Question: I'm trying to create a many-to-many relationship with Entity Framework. The relationship itself works - I have a table UserGoals for the relationship between Users and Goals.
The problem: When I try to access the UserGoals data from User, the UserGoals.Goal is null. Likewise, when I try to access UserGoals.User from Goal, it is null as well. This picture should provide some more clarity:

Is it at all possible to access the Goal from there? If not, this will complicate things a lot. I'm wondering if this is possible because if it is, then it would create a circular relationship here (User -> UserGoals -> Goal -> UserGoals -> User -> ad infinitum). On the other hand, I guess Entity Framework and Linq to Entities might handle it.
This is the code I'm using. If it is possible to do what I need, please provide necessary corrections.
'''
public class User
{
[Key]
public int UserId { get; set; }
public virtual ICollection<Goal> CreatedGoals { get; set; }
public virtual ICollection<UserGoal> UserGoals { get; set; }
public IQueryable<Goal> AllGoals
{
get
{
return CreatedGoals.Union(UserGoals.Select(ug => ug.Goal)).AsQueryable();
}
}
}
public class UserGoal
{
[Key]
public int Id { get; set; }
[Required]
public int UserId { get; set; }
[ForeignKey("UserId")]
public User User { get; set; }
[Required]
public int GoalId { get; set; }
[ForeignKey("GoalId")]
public Goal Goal { get; set; }
[Required]
[Range(minimum: 1, maximum: 5)]
public Int16 Priority { get; set; }
}
public class Goal
{
[Key]
public int GoalId { get; set; }
public int AuthorId { get; set; }
[ForeignKey("AuthorId")]
public virtual User Author { get; set; }
public virtual ICollection<UserGoal> UserGoals { get; set; }
}
class EFDbContext : DbContext
{
public DbSet<Goal> Goals { get; set; }
public DbSet<User> Users { get; set; }
protected override void OnModelCreating(DbModelBuilder modelBuilder)
{
modelBuilder.Entity<User>()
.HasMany(u => u.CreatedGoals)
.WithRequired()
.HasForeignKey(u => u.AuthorId);
modelBuilder.Entity<User>()
.HasMany(u => u.UserGoals)
.WithRequired()
.HasForeignKey(u => u.UserId);
modelBuilder.Entity<Goal>()
.HasMany(u => u.UserGoals)
.WithRequired()
.HasForeignKey(u => u.GoalId);
base.OnModelCreating(modelBuilder);
}
}
'''
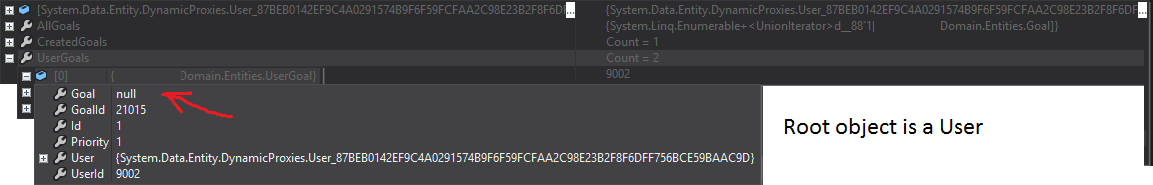
Answer: I think your query simply does not load the 'Users' and 'Goals' that are attached to your UserGoals. Have you disabled lazy loading? If so you need to write something like '.Include(user => user.UserGoals.Select(ug => ug.Goal))'
A full code snippet:
'''
public User GetUser(int userId)
{
User singleUser = null;
using(var db = new MyContext())
{
var users = from user in db.Users.Include(u => u.UserGoals.Select(ug => ug.Goal))
where user.UserId == userId
select user;
singleUser = users.FirstOrDefault();
}
return singleUser;
}
'''